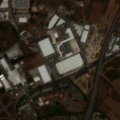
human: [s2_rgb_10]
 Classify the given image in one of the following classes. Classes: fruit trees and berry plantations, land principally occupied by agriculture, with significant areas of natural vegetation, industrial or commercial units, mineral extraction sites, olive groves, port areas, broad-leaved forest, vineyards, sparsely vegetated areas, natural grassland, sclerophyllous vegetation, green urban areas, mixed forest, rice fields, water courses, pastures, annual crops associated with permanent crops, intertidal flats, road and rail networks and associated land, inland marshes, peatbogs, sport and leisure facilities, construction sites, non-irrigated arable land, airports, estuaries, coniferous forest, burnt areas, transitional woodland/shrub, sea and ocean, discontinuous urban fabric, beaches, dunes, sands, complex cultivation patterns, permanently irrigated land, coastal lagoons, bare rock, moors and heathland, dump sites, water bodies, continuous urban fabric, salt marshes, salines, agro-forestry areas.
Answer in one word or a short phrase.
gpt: discontinuous urban fabric, industrial or commercial units, permanently irrigated land, vineyards, complex cultivation patterns